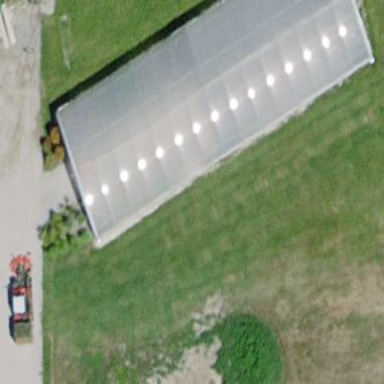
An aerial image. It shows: Area dedicated to greenhouse horticulture.